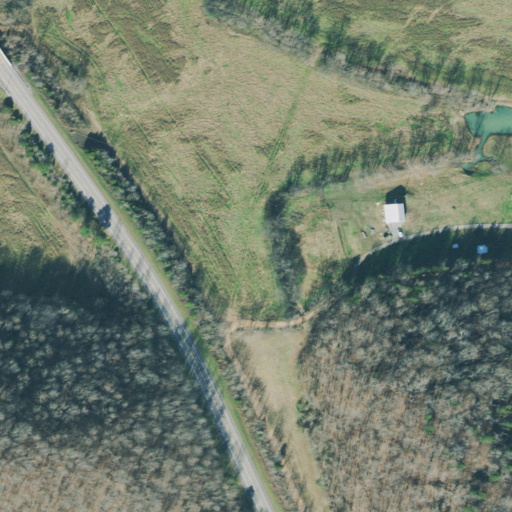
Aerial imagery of valley in Tennessee named Caney Hollow containing pasture, deciduous forest, cultivated crops, low intensity development, mixed forest, open development, medium intensity development, and high intensity development